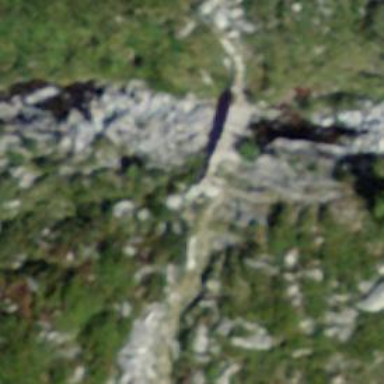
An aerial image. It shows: Path over bridge with ford.